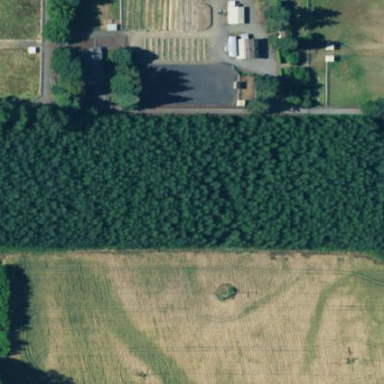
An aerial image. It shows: Orchard.